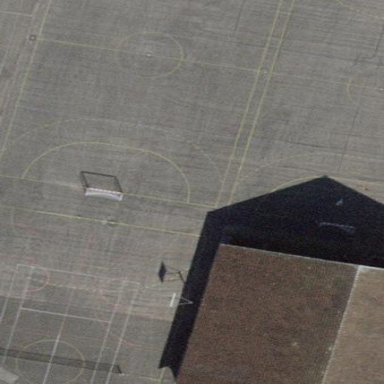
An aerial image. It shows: Multi-sport pitch with asphalt surface.